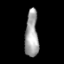
Tissue: lung
Cell type: Myeloid cells
Senescence score: 0.5707
Nuclear area (px): 611
Mean DAPI intensity: 158.439